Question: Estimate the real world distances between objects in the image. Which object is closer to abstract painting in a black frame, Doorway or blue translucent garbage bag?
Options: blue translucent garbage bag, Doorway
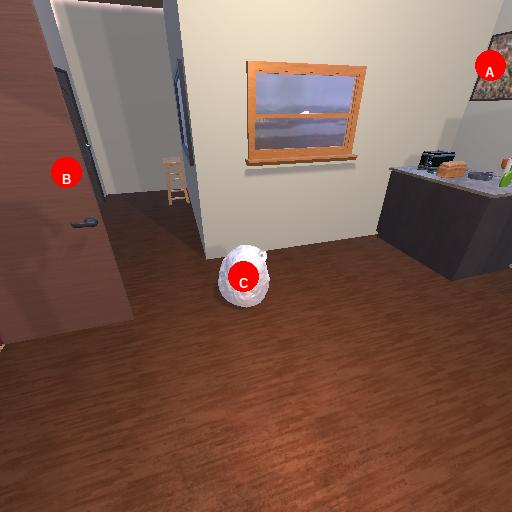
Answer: blue translucent garbage bag